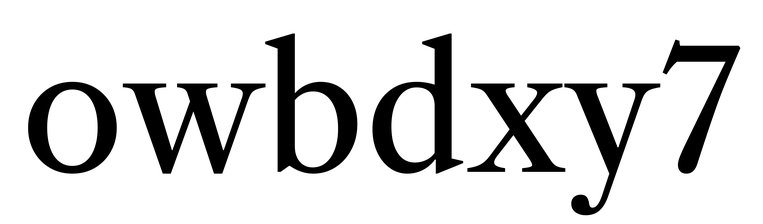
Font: LibreCaslonText_Regular